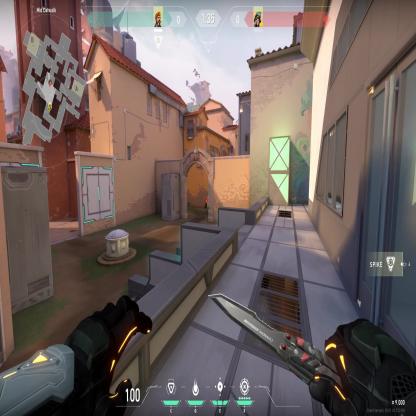
Label: enemy